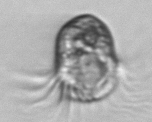
Label: Leegaardiella_ovalis